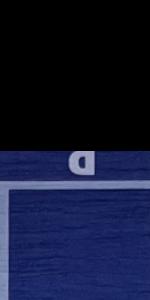
Label: Empty